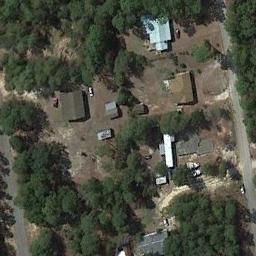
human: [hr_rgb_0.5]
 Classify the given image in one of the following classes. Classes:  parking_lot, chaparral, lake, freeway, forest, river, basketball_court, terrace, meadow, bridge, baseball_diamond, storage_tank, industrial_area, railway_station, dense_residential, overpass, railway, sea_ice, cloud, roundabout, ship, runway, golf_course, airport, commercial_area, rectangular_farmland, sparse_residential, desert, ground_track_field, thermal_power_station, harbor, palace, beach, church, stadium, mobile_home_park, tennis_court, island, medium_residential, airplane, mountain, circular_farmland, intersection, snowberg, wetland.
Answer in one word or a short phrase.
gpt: medium_residential